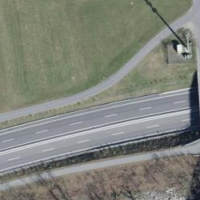
EUNIS habitat code: 24
Species observed at this site:
Salvia pratensis